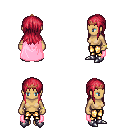
a pixel art fantasy rpg character, female body template, human, tanned skin, pink cape, gold greaves, ruby red unkempt hairstyle, bronze tiara, bracelets, metal boots, four views (front, back, left, right), 2x2 character sprite sheet, small pixel art, hard edges, no anti-aliasing